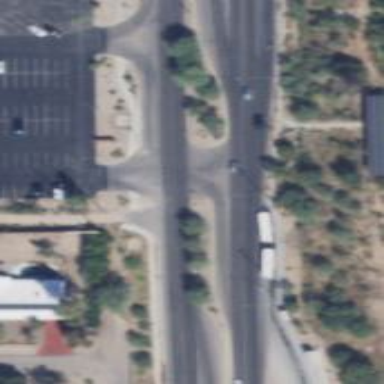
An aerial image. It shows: Unmarked crossing on the road.